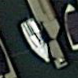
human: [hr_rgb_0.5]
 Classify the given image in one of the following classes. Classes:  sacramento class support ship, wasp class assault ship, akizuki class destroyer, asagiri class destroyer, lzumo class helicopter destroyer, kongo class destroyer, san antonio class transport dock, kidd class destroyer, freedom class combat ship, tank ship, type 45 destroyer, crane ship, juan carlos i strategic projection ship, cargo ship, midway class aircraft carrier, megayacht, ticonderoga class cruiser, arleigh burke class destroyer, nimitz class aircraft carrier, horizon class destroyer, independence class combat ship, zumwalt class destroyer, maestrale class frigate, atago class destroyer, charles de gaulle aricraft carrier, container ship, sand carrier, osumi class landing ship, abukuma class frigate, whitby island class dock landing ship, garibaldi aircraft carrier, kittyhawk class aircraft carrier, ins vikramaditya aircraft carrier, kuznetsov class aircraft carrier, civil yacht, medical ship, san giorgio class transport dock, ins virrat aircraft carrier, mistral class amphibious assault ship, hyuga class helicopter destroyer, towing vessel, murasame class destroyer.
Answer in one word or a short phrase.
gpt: Civil yacht